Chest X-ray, PA view. Patient: 10 years old, sex F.
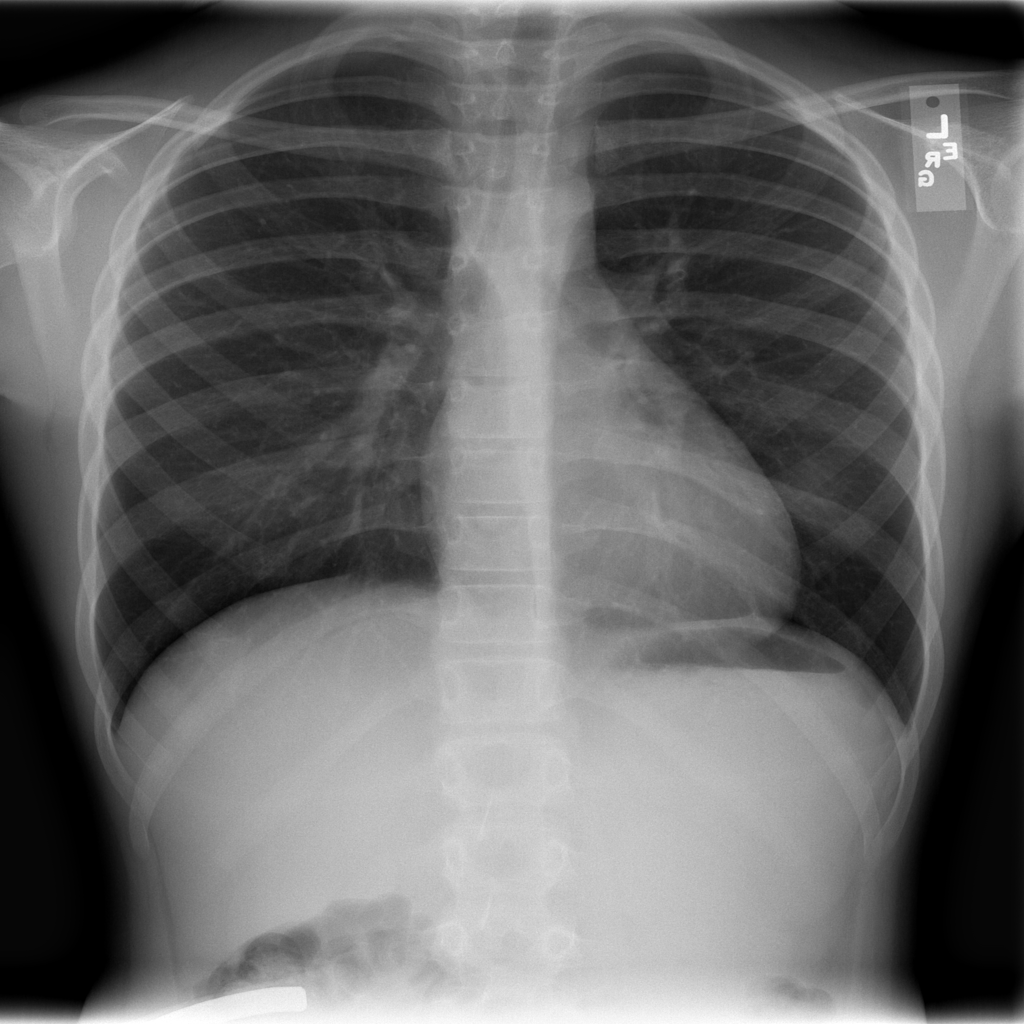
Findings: No Finding